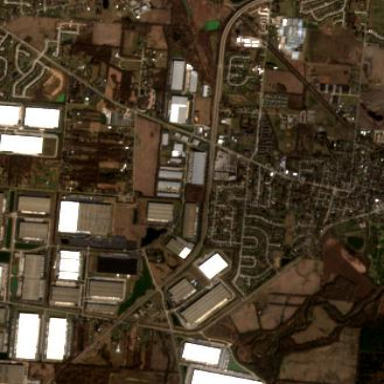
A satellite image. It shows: Industrial area.